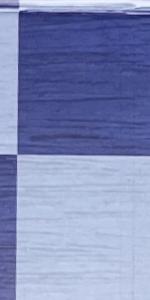
Label: Empty